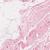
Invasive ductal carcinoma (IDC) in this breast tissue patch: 0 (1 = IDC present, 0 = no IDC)